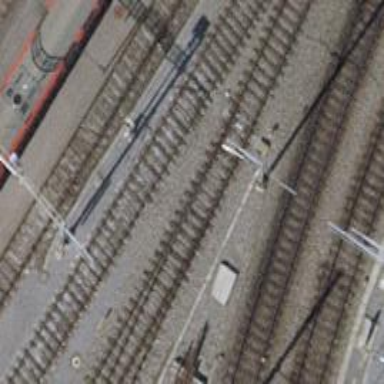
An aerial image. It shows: Single-track electrified railway yard with contact line electrification.